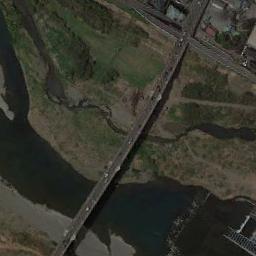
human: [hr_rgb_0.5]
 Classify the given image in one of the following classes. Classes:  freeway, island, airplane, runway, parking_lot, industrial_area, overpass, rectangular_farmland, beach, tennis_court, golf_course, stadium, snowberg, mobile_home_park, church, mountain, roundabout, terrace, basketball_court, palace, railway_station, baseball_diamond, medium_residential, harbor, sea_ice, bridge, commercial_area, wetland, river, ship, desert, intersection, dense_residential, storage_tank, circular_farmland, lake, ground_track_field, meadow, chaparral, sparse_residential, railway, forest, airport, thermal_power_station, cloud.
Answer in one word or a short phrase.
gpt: bridge